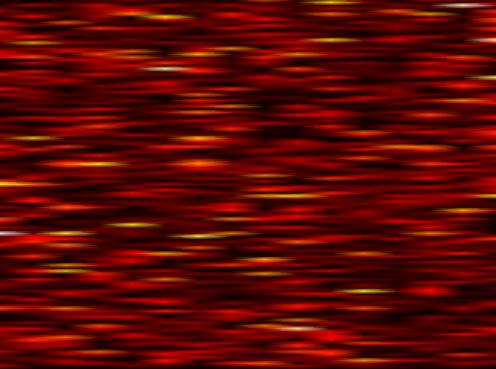
Label: UFMC